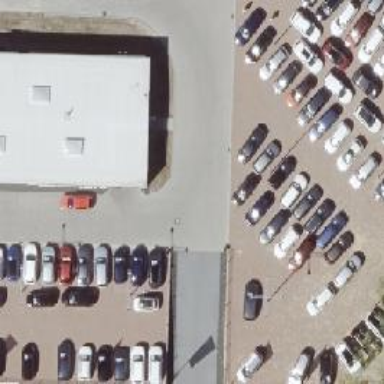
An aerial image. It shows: Parking aisle designated as service road.